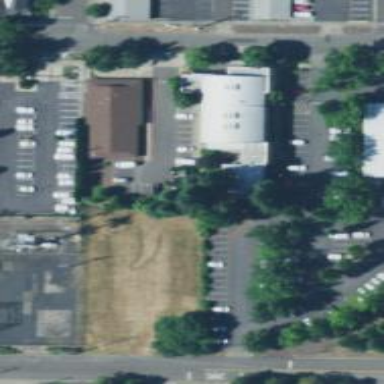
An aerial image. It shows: Parking space.